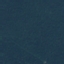
Label: Forest